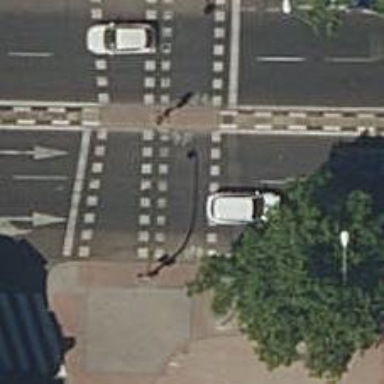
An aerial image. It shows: Road crossing with traffic signals.